Interaction volume radius: 10 \u00c5
Interaction volume height: 15 \u00c5
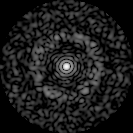
Disorder parameter: 0.841